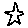
Label: star